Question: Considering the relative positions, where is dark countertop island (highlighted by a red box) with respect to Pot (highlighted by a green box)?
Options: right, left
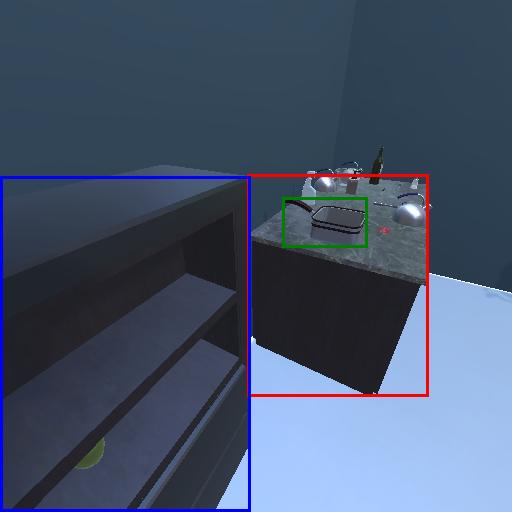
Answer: right